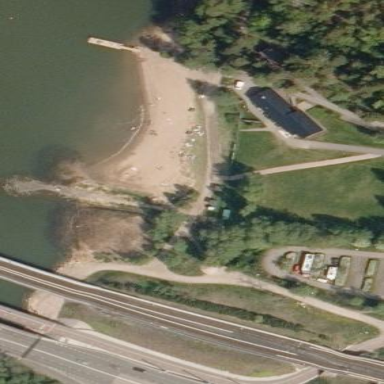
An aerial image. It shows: Beach popular for swimming.